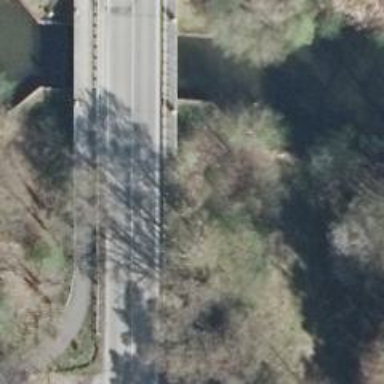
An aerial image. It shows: Primary highway on asphalt bridge.